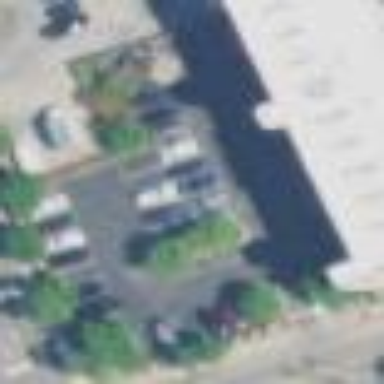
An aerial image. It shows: Parking area.